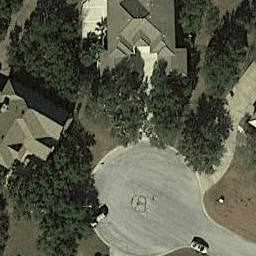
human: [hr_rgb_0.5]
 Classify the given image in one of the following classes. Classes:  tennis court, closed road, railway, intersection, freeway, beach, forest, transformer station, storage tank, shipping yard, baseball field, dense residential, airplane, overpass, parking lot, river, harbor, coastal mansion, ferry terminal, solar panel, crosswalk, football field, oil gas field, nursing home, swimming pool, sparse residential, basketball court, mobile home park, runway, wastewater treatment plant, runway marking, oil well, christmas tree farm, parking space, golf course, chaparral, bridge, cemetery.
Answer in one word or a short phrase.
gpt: closed road